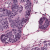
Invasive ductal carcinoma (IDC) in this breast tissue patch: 1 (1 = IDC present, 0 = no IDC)